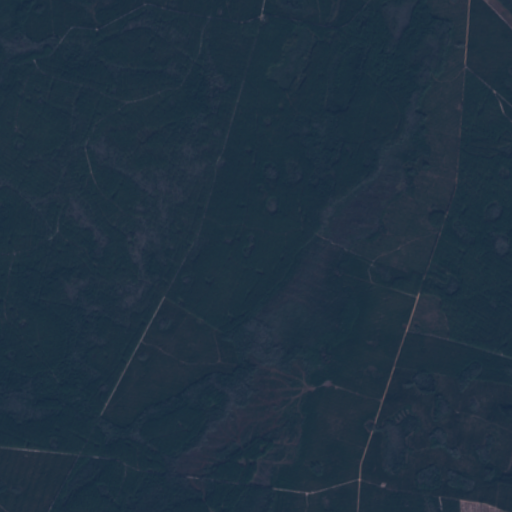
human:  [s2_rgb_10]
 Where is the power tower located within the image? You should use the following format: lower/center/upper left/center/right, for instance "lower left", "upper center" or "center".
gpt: The power tower is located in the upper right of the image.
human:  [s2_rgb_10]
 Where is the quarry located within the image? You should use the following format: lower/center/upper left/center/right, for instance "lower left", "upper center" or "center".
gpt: There is no quarry in the image.